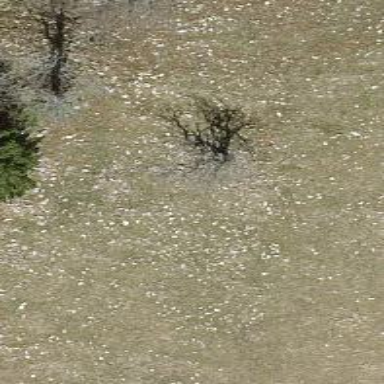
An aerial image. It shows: Single tag "natural: tree."